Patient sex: M
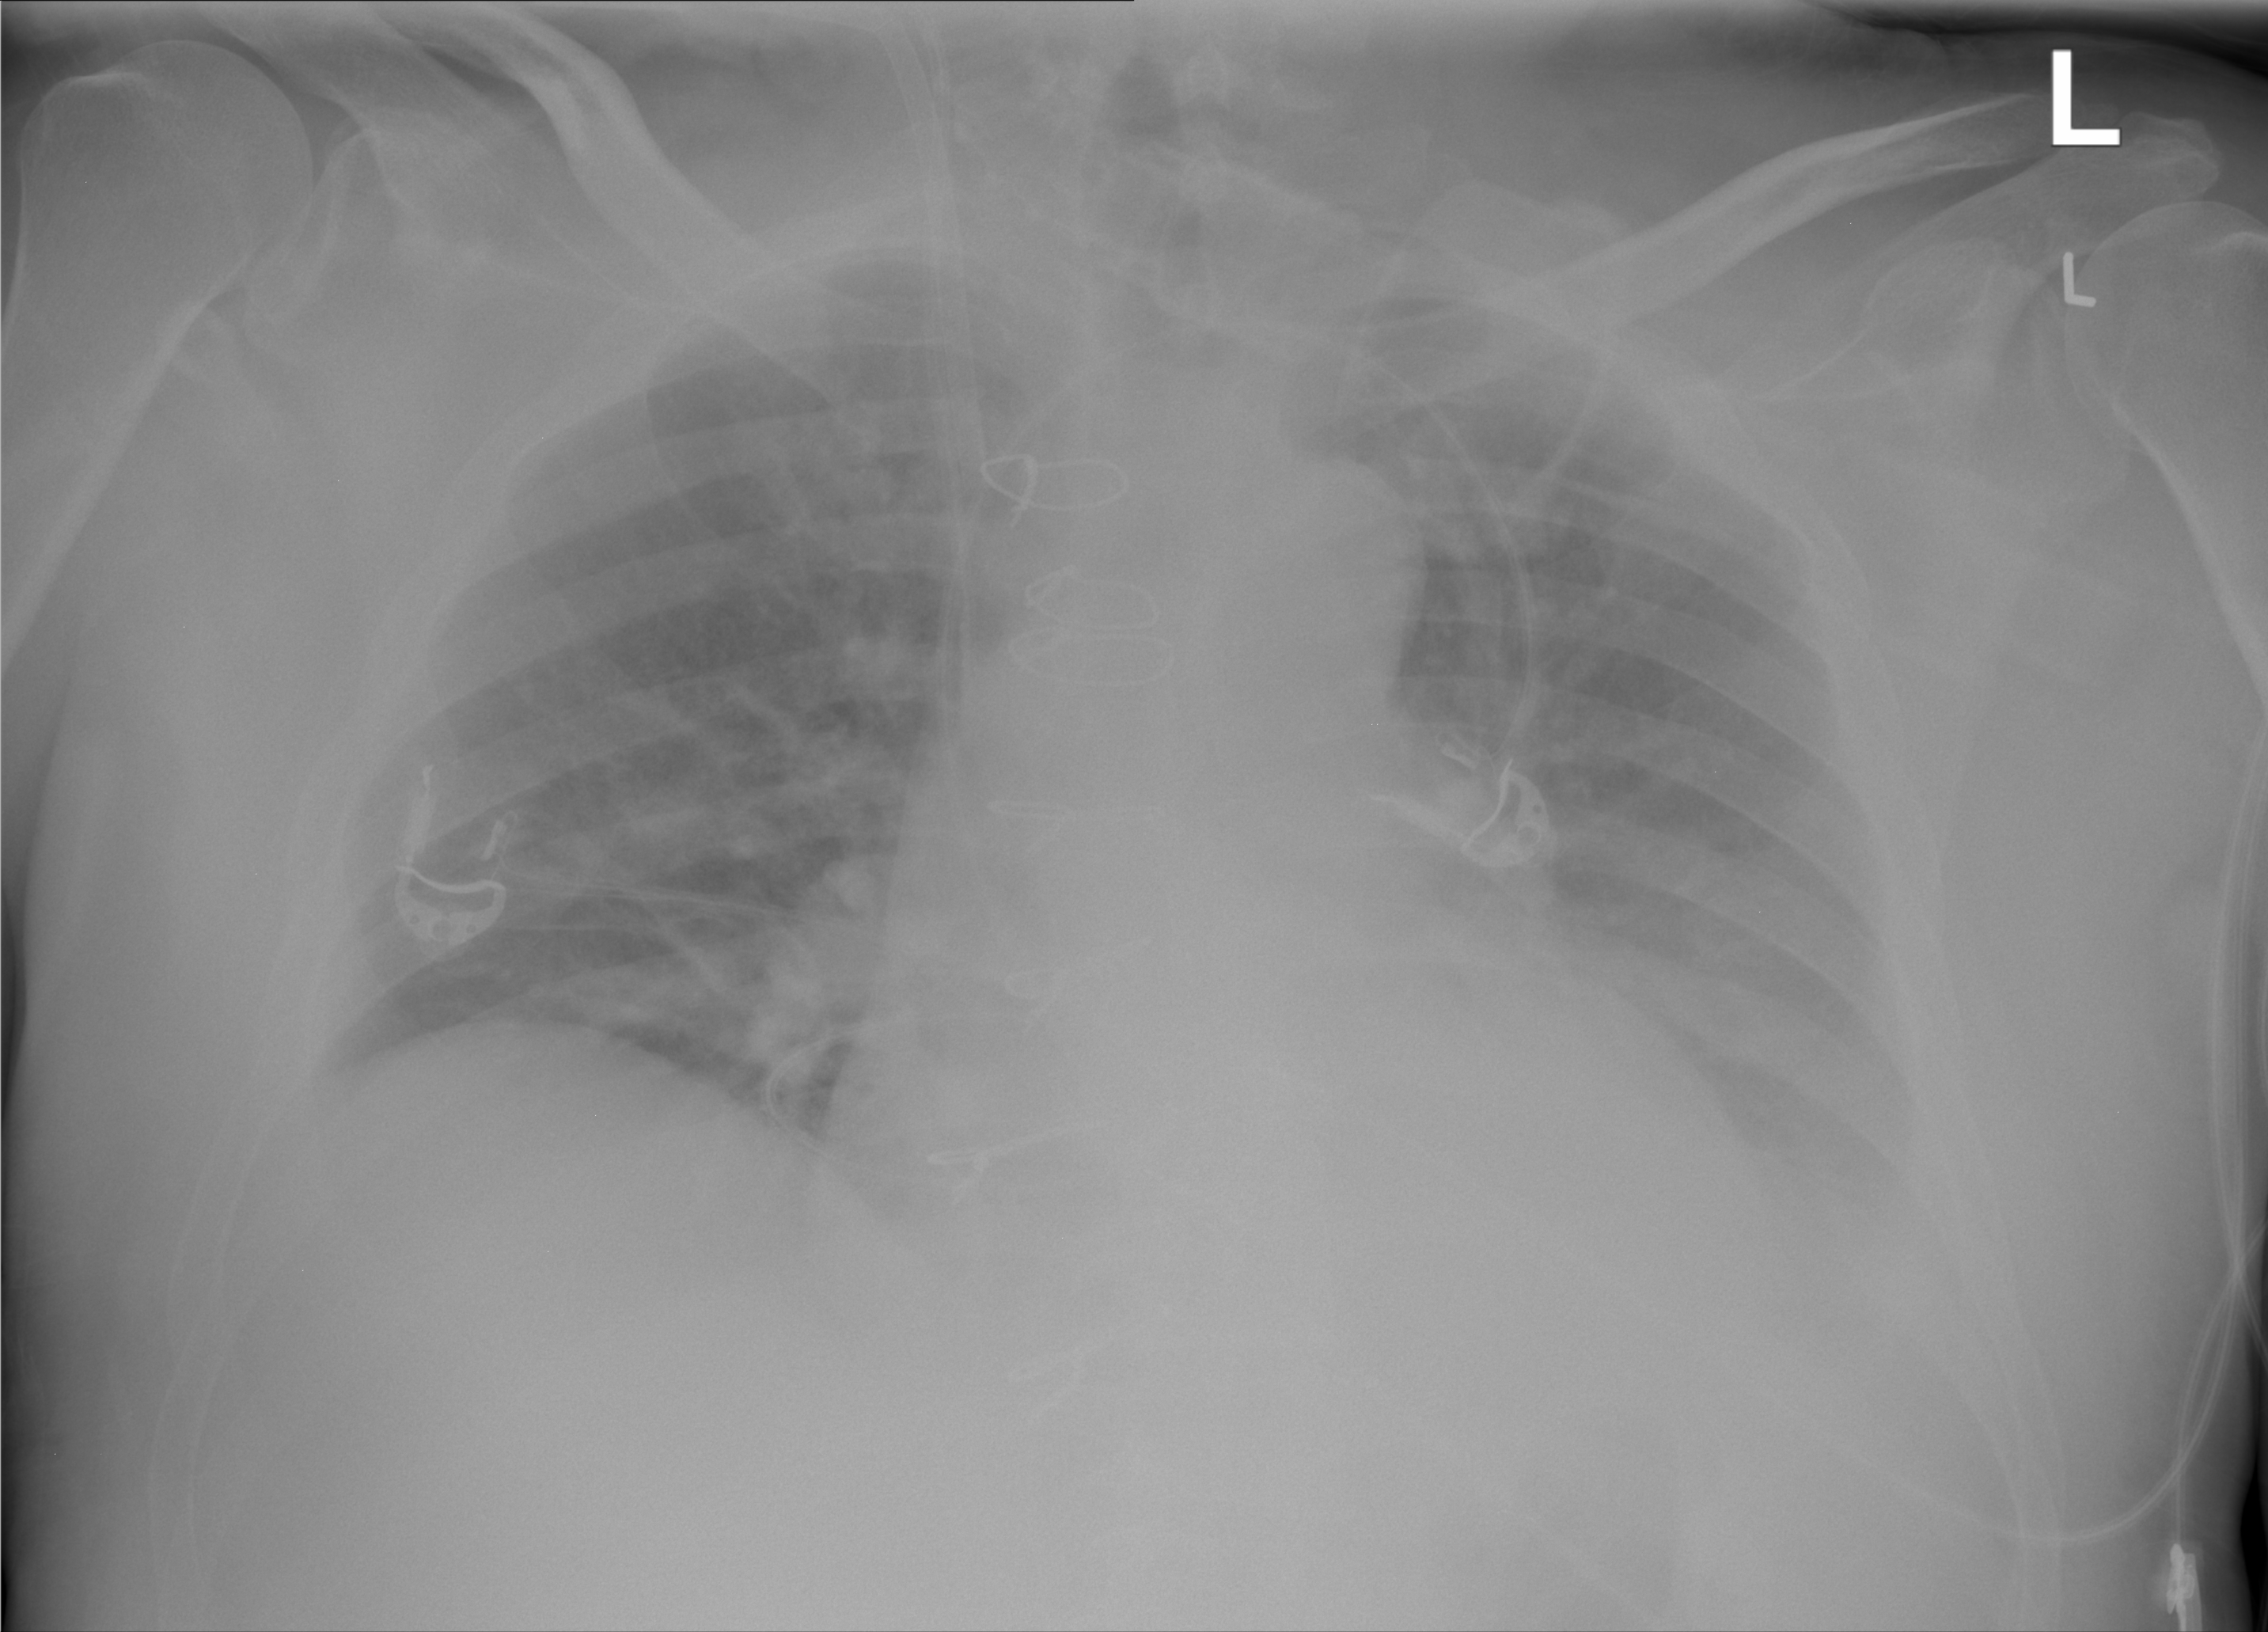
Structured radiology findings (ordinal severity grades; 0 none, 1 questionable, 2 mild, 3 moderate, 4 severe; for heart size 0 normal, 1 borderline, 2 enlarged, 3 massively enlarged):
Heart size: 2
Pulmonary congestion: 2
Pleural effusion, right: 0
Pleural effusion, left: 3
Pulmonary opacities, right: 0
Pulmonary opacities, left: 0
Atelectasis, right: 0
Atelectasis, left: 0